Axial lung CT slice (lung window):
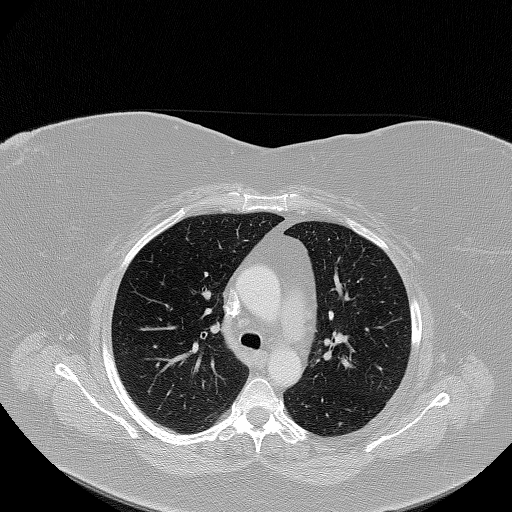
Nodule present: no